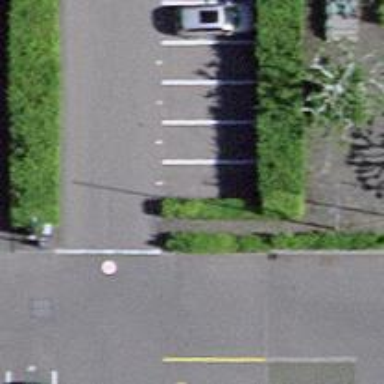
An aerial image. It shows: Hedge acting as barrier.